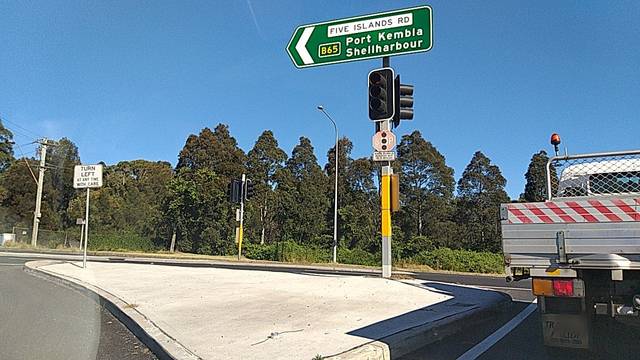
Region: Australia
Coordinates: -34.473, 150.887